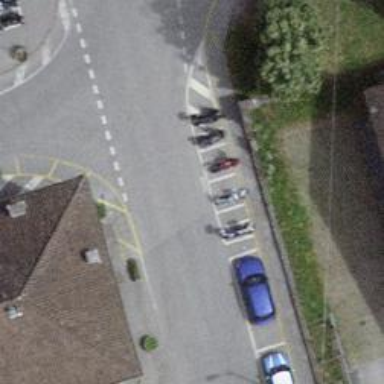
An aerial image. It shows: Marked zebra crossing.